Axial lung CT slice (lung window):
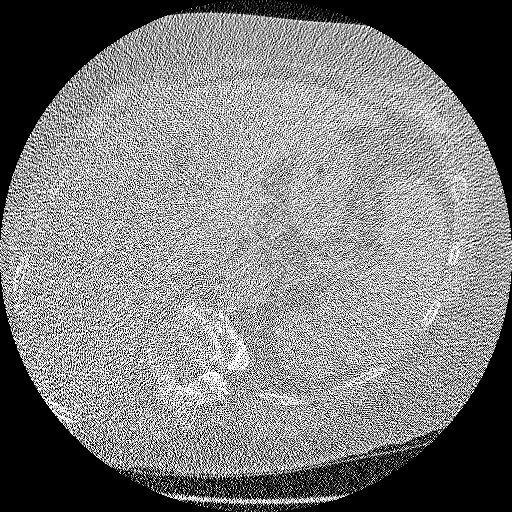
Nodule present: no